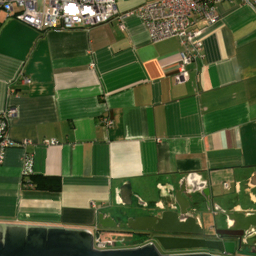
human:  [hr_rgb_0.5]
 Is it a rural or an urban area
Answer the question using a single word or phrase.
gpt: urban

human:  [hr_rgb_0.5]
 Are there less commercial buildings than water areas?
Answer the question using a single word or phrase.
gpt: no

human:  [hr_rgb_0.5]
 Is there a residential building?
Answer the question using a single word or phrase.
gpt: yes

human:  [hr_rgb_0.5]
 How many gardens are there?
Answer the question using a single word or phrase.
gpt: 10

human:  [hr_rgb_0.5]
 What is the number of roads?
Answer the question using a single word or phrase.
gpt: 210

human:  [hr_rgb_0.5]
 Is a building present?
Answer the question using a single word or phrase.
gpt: yes

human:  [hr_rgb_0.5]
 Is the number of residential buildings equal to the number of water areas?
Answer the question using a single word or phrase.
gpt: no

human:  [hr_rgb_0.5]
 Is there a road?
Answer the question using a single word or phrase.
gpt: yes

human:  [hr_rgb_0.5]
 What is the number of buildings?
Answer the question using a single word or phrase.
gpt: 990

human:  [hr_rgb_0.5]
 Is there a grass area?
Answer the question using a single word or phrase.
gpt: yes

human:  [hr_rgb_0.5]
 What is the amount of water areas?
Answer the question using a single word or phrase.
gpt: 31

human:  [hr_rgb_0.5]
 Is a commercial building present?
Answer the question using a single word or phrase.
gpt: yes

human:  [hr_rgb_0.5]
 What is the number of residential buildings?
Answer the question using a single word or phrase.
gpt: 924

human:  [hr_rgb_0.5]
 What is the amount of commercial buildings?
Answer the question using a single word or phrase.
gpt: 52

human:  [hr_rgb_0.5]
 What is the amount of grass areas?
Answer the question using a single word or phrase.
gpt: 66

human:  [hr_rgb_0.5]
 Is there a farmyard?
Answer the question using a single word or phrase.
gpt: yes

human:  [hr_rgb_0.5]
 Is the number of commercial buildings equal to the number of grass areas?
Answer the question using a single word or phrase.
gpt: no

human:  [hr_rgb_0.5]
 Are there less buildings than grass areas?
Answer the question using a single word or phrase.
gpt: no

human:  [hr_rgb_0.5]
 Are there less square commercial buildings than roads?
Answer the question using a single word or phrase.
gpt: yes

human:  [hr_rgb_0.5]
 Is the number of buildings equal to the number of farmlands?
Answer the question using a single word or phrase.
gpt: no

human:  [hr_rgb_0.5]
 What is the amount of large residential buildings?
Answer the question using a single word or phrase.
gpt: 0

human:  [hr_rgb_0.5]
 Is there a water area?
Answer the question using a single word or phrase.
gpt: yes

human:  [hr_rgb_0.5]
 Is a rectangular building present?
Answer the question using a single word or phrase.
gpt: yes

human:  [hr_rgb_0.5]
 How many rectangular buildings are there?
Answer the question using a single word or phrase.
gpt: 603

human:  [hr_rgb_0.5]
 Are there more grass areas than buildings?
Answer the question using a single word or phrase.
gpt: no

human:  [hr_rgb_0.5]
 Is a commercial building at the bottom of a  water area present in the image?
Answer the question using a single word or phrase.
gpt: yes

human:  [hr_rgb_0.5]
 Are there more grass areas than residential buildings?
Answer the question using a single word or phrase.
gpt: no

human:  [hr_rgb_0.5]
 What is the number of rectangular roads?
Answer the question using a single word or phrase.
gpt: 0

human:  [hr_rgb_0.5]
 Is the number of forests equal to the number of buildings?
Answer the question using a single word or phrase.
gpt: no

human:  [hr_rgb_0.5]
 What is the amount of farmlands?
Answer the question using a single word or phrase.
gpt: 48

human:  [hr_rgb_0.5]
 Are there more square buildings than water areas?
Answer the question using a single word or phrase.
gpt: no

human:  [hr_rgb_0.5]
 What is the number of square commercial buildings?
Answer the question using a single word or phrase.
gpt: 0

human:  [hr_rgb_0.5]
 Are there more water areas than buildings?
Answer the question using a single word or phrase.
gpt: no

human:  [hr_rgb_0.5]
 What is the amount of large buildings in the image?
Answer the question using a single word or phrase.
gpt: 5

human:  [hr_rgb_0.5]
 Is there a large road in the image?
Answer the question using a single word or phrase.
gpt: no

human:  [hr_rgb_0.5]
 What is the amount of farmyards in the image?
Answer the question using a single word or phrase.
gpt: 9

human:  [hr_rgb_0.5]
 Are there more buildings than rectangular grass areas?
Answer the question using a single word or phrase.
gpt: yes

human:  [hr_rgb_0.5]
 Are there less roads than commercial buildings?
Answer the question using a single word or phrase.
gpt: no

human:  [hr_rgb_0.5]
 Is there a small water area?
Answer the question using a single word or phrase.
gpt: yes

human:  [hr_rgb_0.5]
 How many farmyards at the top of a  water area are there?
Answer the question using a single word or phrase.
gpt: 9

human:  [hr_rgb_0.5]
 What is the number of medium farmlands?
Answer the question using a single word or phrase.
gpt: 1

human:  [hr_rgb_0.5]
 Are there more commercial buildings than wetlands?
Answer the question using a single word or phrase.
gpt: yes

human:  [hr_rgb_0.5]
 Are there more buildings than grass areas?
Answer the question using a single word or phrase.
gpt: yes

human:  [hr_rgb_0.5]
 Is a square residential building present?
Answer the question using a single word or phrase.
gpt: yes

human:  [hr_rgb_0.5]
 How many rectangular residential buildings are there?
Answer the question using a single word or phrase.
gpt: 562

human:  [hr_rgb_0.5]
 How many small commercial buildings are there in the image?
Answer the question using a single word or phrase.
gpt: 36

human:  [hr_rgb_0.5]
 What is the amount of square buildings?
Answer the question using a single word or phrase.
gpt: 1

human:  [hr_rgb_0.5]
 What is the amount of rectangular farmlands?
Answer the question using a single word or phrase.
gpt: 2

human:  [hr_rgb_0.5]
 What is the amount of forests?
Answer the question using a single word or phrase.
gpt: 17

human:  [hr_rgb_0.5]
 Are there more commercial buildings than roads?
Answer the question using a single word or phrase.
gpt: no

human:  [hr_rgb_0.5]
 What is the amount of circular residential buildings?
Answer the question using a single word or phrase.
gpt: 1

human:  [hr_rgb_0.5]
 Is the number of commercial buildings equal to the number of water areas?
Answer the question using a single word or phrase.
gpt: no

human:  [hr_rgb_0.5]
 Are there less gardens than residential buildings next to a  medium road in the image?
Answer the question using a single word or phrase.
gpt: no

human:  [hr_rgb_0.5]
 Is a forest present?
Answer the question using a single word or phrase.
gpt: yes

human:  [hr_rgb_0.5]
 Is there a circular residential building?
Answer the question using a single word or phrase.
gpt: yes

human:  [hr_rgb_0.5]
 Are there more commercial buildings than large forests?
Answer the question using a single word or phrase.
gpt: yes

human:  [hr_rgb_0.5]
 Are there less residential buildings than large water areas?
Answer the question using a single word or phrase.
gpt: no

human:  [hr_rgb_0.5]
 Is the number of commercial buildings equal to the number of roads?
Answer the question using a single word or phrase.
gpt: no

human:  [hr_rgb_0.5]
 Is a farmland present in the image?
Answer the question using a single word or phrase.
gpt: yes

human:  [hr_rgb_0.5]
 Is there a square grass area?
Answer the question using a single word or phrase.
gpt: no

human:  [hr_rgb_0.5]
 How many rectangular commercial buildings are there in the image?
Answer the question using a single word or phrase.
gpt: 32

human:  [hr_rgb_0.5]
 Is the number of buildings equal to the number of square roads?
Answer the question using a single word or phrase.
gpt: no

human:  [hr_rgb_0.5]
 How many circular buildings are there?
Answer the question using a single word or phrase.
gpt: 1

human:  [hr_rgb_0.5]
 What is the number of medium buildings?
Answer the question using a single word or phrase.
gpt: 18